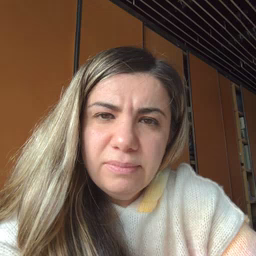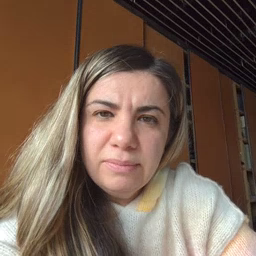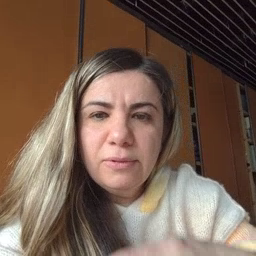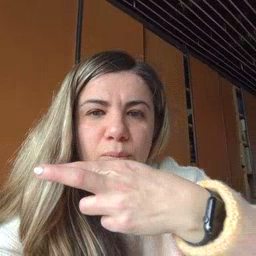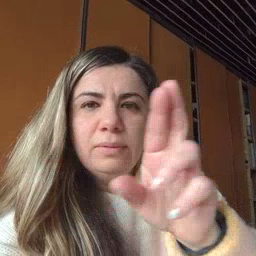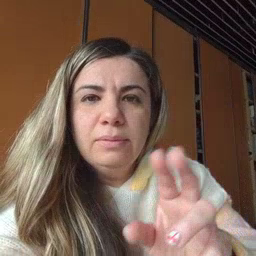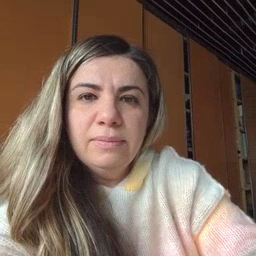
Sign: room